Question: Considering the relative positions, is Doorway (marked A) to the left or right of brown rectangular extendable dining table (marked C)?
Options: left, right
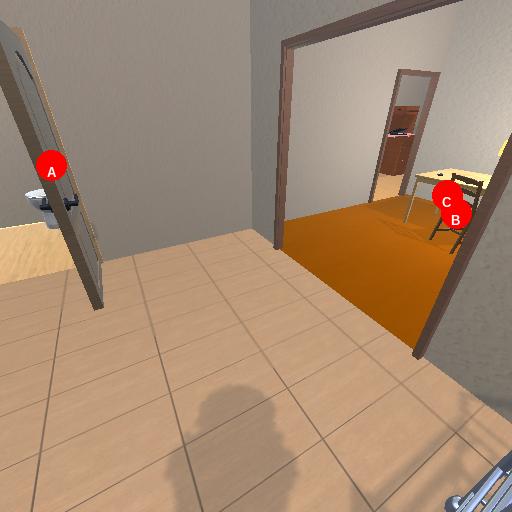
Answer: left